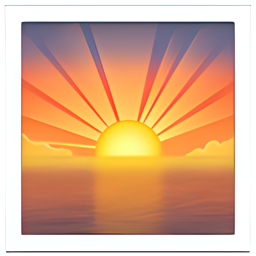
Name: sunrise
Emoji: 🌅
Group: Travel & Places
Sub-group: place-other